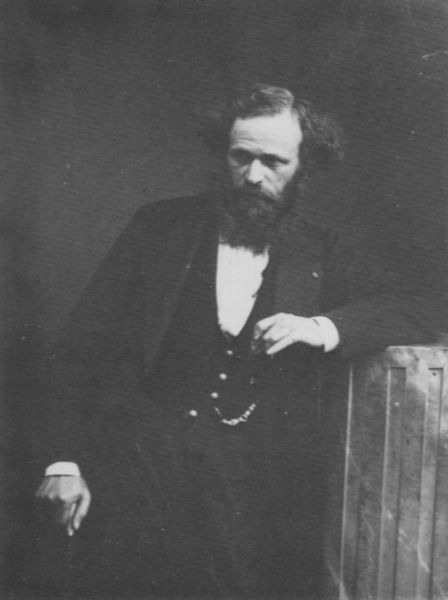
Titel: Ossian de la Révellière-Lépeaux (1797-1876), Publizist
Künstler: Atelier Nadar
Institution: unbekannt
Schlagwörter: dunkel, hand, haut, kopf, mann, weiß, brust, daumen, ellbogen, finger, frisur, grau, haar, kleider, marmor, mund, nase, ohr, raum, schwarz, stirn, stuhl, stützen, säule, blick, alt, anzug, bart, hemd, hose, jacke, wand, arm, arme, augen, falten, gesicht, mensch, stehen, stein, vollbart, ärmel, bildnis, blicken, hals, herr, hände, innenraum, portrait, porträt, schauen, auge, haare, mantel, pose, stehend, innen, kinn, knopf, lippe, lippen, locken, scheitel, schulter, schultern, stock, chaos, gehstock, kette, mauer, ausdruck, nacken, lehnen, vorsprung, frack, ernst, seitenscheitel, brauen, angelehnt, streifen, uhr, ellenbogen, knöchel, aufstützen, knöpfe, jackett, kinnbart, sakko, jacket, weste, foto, fotografie, photographie, stütze, greis, eckig, schwarz-weiss, faust, denker, wirr, spazierstock, kiste, manschetten, kasten, photo, knauf, uhrenkette, uhrkette, selbstportrait, quader, real, wams, abstützen, aufgestützt, jakett, taschenuhr, anlehnen, gegenstand, koffer, sehne, west, sehnen, nadar, gelockt, wamps, leider, goldknöpfe, edison, studioaufnahme, bidnis, kettemuhr, hemdbrust, verstohlen